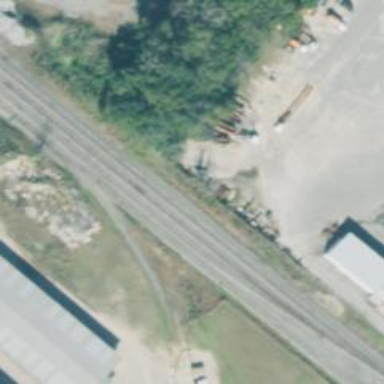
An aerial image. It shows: Abandoned railway yard.